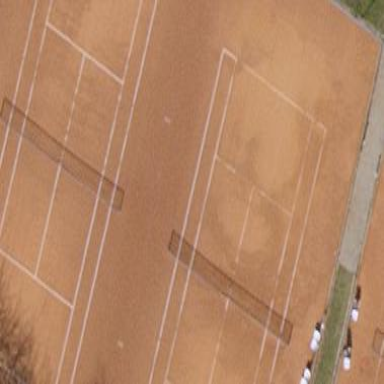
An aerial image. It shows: Sandy tennis court in leisure land pitch.